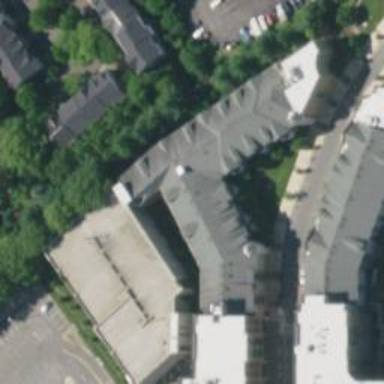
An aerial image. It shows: Multi-storey parking building.